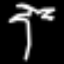
Label: palm tree